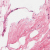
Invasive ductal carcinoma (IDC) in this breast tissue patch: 0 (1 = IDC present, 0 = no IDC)